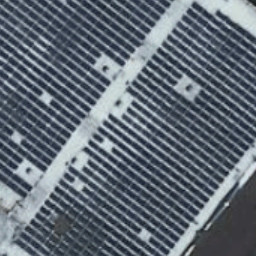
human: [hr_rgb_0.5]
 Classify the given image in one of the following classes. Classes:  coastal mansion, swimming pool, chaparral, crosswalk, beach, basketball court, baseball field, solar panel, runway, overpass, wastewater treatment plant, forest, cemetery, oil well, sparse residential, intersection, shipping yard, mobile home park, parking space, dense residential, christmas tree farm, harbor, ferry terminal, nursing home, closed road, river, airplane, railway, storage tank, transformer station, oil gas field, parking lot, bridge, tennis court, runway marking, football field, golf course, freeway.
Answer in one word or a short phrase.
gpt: solar panel